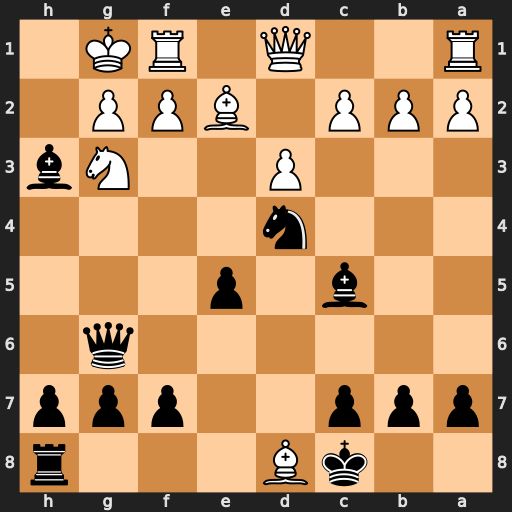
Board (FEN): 2kB3r/ppp2ppp/6q1/2b1p3/3n4/3P2Nb/PPP1BPP1/R2Q1RK1
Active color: b
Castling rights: -
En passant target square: -
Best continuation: Nxe2+ Qxe2 Qxg3 Qf3 Qxf3